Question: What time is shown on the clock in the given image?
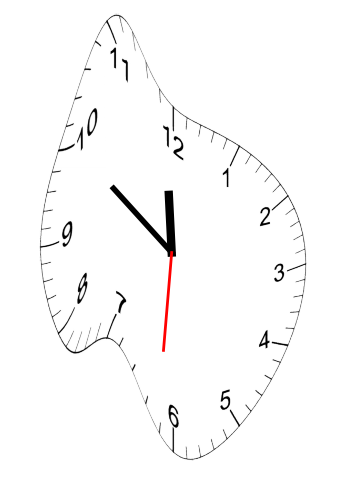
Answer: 11:50:31